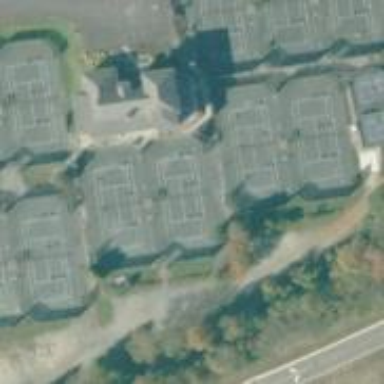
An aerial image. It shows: Tennis court on pitch designated for leisure land.